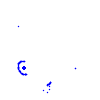
Particle: kaon